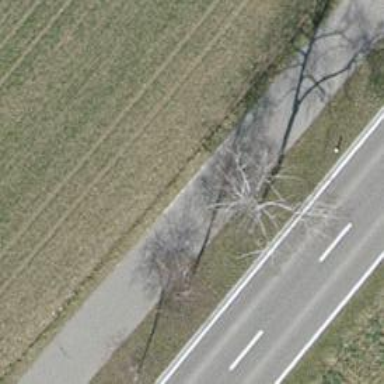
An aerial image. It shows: Urban area featuring tree as natural element.